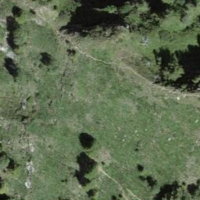
EUNIS habitat code: 41
Species observed at this site:
Aster alpinus